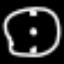
Label: clock